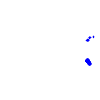
Particle: electron